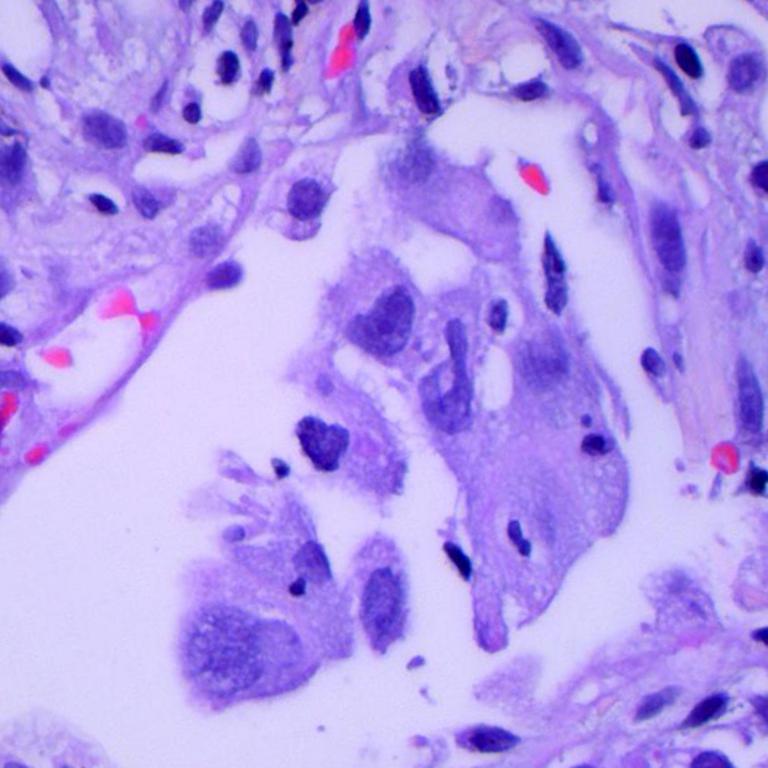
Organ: lung
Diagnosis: adenocarcinomas